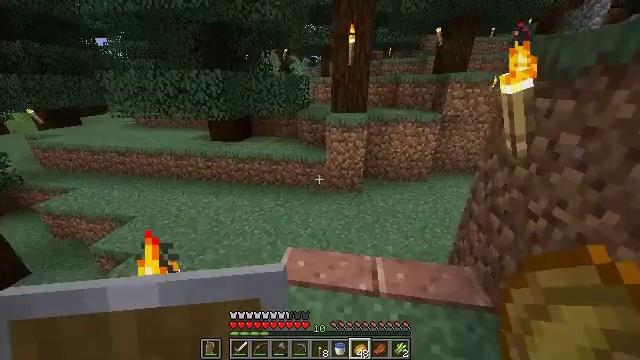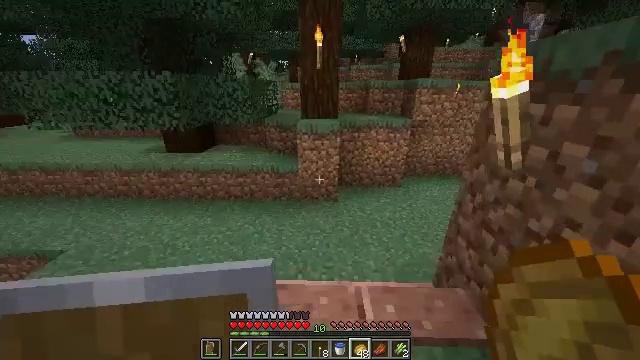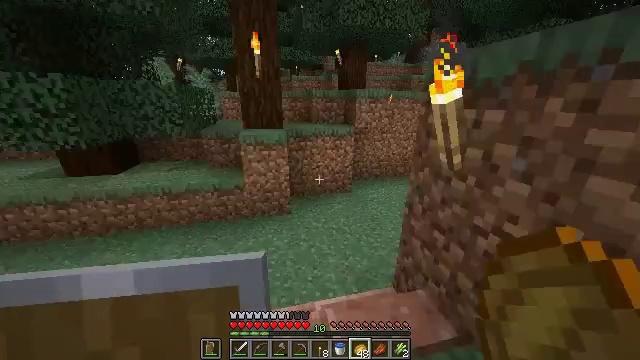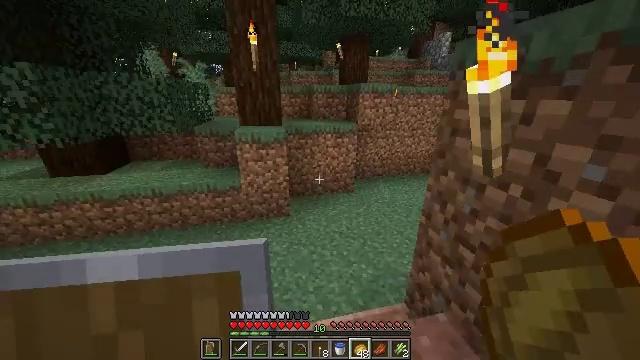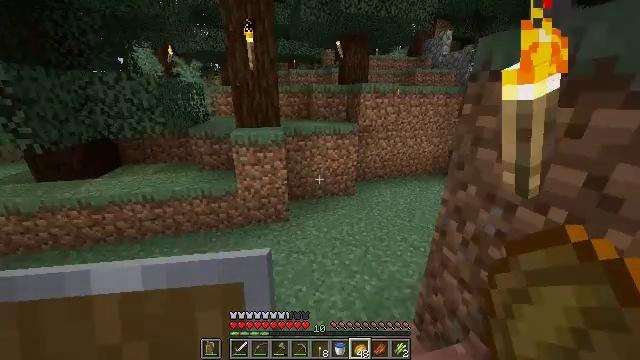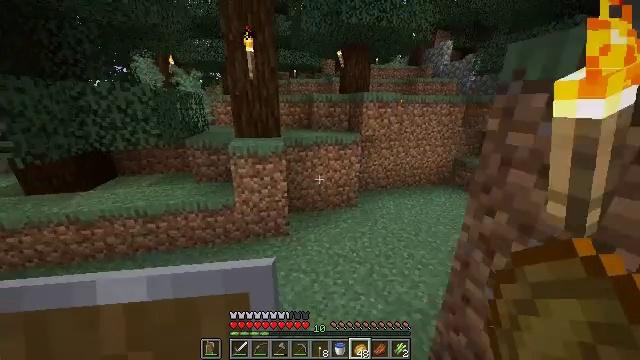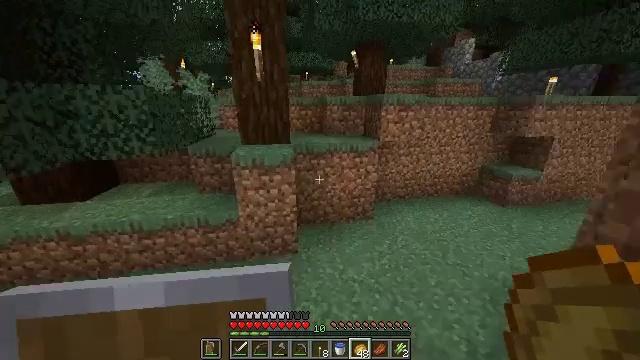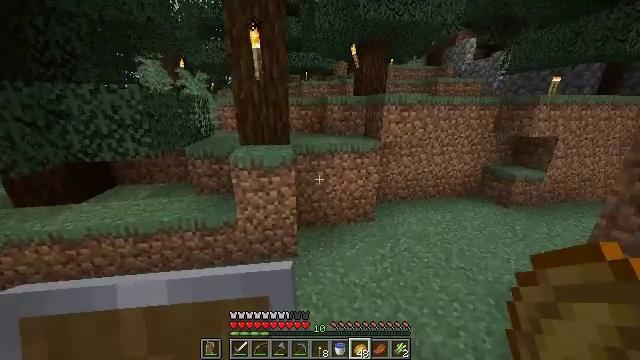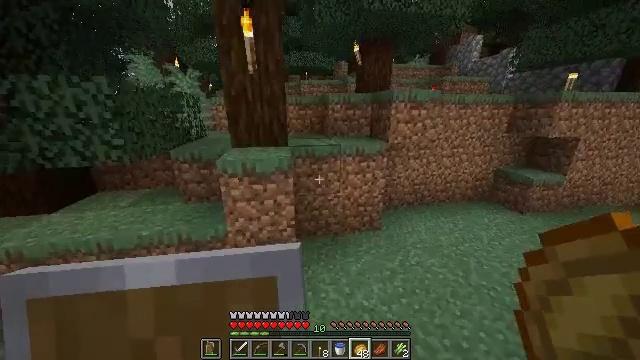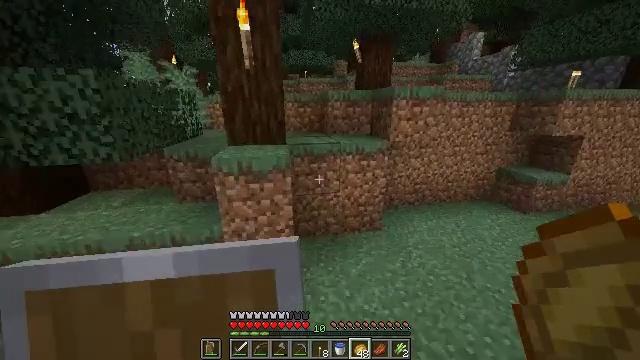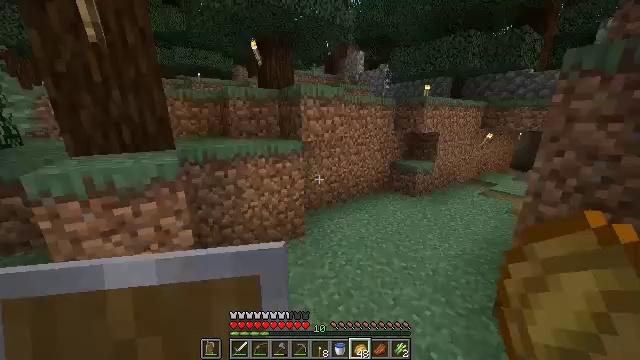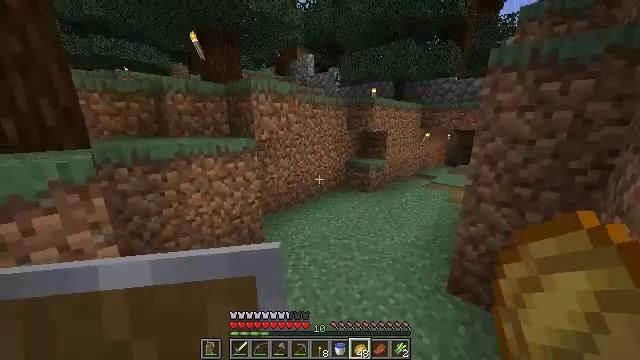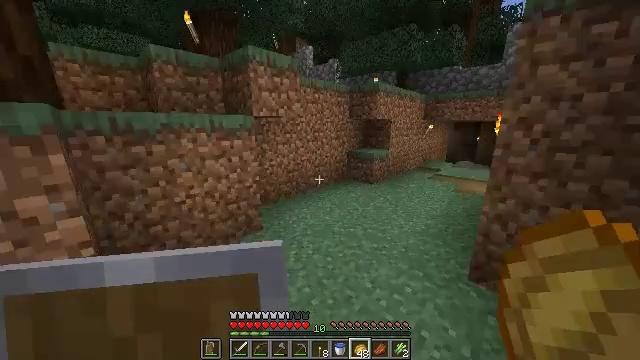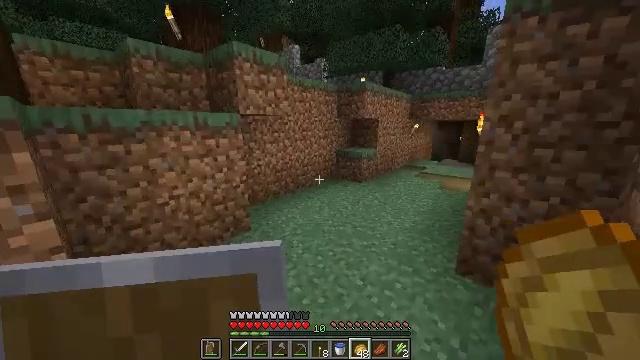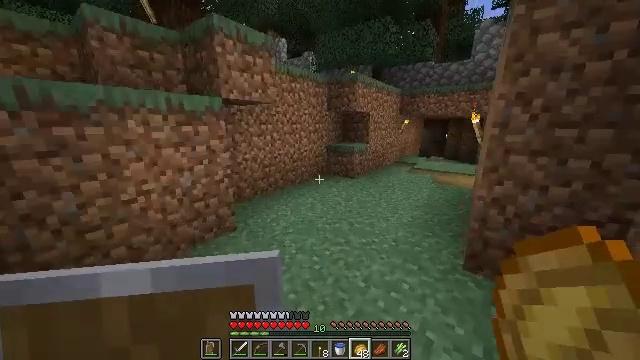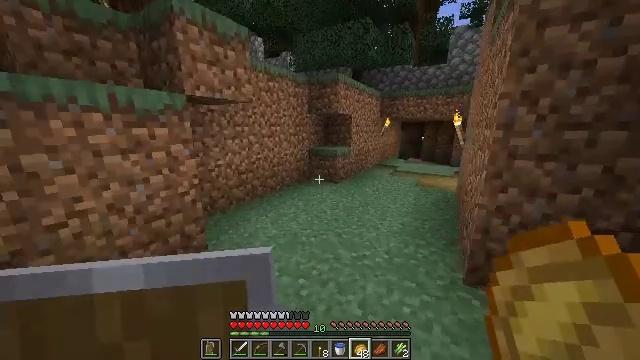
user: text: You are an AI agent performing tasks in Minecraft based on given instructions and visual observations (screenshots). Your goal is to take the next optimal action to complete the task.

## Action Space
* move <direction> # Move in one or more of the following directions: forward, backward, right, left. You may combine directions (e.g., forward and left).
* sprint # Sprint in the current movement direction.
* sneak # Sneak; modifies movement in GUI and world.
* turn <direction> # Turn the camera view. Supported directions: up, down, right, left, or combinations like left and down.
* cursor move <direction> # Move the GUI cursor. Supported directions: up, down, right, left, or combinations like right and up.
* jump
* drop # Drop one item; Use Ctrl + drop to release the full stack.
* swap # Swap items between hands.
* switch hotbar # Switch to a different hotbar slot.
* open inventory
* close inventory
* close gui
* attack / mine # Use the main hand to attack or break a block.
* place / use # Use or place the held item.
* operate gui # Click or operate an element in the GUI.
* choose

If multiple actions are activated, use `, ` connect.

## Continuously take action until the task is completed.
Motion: motion action
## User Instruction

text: Drop a baked potato.
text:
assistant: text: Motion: move forward, turn right and up
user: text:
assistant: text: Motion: move forward, turn right and up
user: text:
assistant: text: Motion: move forward
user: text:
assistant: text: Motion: move forward
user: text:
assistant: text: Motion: move forward, turn up
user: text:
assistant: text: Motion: move forward, turn left
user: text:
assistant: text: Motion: move forward
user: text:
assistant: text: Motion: move forward
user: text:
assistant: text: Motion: move forward
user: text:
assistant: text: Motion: move forward, turn right and up
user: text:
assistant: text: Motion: move forward, turn right and up
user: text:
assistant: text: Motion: move forward
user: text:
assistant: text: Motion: move forward, turn right
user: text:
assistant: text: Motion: move forward, turn right
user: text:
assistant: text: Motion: move forward, turn right
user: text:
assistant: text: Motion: move forward, turn right
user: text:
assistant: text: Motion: move forward, turn right and up
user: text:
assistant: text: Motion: move forward, turn right and up
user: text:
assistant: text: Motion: move forward, sprint
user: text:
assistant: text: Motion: move forward, sprint
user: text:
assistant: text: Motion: move forward, sprint
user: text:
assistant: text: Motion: move forward
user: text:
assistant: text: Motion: move forward
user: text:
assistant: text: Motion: move forward
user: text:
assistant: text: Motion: move forward, turn right
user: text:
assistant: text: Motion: move forward, turn right
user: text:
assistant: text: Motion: move forward
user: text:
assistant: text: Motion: move forward, turn right
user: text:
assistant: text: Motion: move forward, turn right
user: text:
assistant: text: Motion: move forward